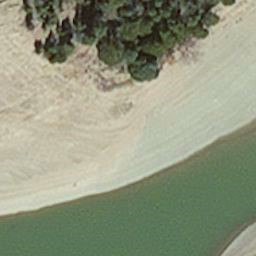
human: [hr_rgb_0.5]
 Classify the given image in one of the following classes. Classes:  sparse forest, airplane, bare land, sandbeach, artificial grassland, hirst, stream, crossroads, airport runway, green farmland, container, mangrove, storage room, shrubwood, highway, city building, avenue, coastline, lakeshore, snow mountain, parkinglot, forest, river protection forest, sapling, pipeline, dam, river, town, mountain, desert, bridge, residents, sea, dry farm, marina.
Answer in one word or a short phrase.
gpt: hirst